Aerial crown-view tile of a tropical tree (Barro Colorado Island, Panama), acquired 20250414:
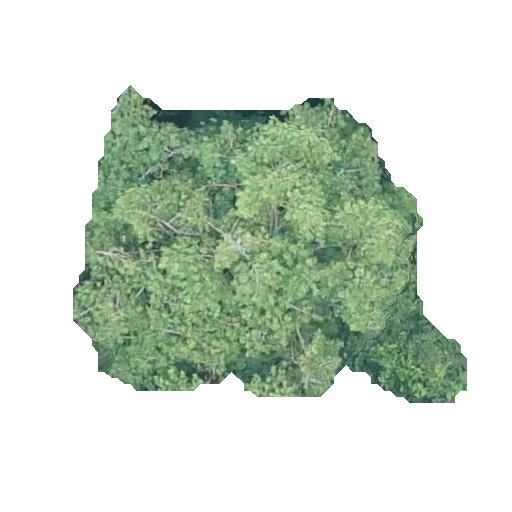
Species: Virola surinamensis
GBIF accepted scientific name: Virola surinamensis
Crown area: 133.484 m²